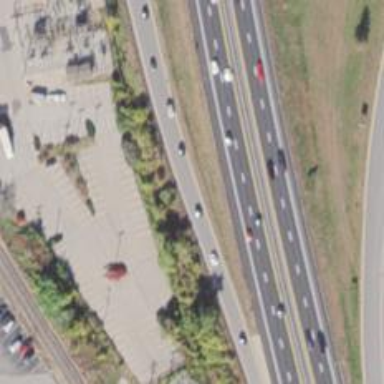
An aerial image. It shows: Asphalt motorway link.